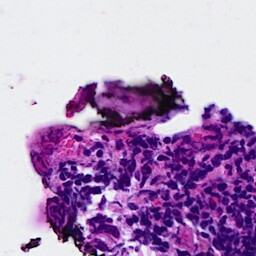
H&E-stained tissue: Breast